Question: ## TL;DR
At the beginning of my script, .
(For example, if the user or the group he/she belongs to has been denied access for a file.)
The reason: in the script, I'm processing some data (which takes time), and at the end, I write the results into a file, but it would be a bit frustrating that the whole script ran correctly, but at the end, it turns out that the file is not writable (which I could have checked at the beginning).
---
## What I tried
This is a correct way to test whether a :
'''
$Outfile = "w:\Temp
on-writable-file.txt" # (normally I get this as a parameter)
$OutFileExists = Test-Path -Path $Outfile -PathType Leaf
'''
Of course, '$OutfileExists' will be equal to 'True' if the file exists.
But I would like to check whether this file is writable - now it's not (I changed the security settings myself to be able to test it):

So, if I try this:
'''
(Get-Acl $Outfile).Access
'''
I get this output:
'''
FileSystemRights : Write
AccessControlType : Deny
IdentityReference : Everyone
IsInherited : False
InheritanceFlags : None
PropagationFlags : None
FileSystemRights : ReadAndExecute, Synchronize
AccessControlType : Allow
IdentityReference : Everyone
IsInherited : False
InheritanceFlags : None
PropagationFlags : None
FileSystemRights : FullControl
AccessControlType : Allow
IdentityReference : DOESNTMATTER\Pete
IsInherited : False
InheritanceFlags : None
PropagationFlags : None
'''
(I could also have filtered this result.)
OK, now I know that the Everyone group has no write access.
But I still don't know how to check the overwritability of this file elegantly.
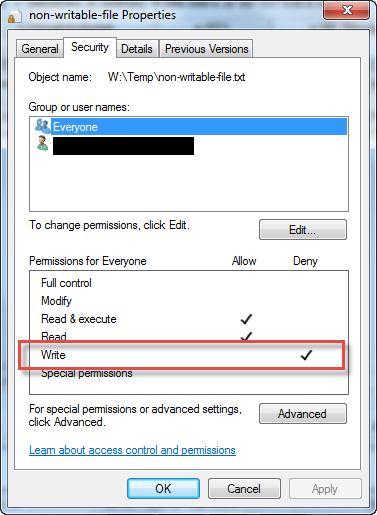
Answer: I've used this:
'''
Try { [io.file]::OpenWrite($outfile).close() }
Catch { Write-Warning "Unable to write to output file $outputfile" }
'''
It will attempt to open the file for write access, then immediately close it (without actually writing anything to the file). If it can't open the file for any reason, it will run the Catch block, and you can do your error handling there.